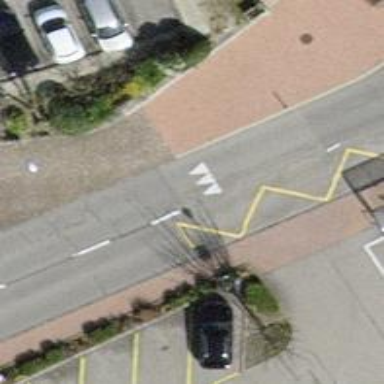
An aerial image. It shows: Secondary road.